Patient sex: M
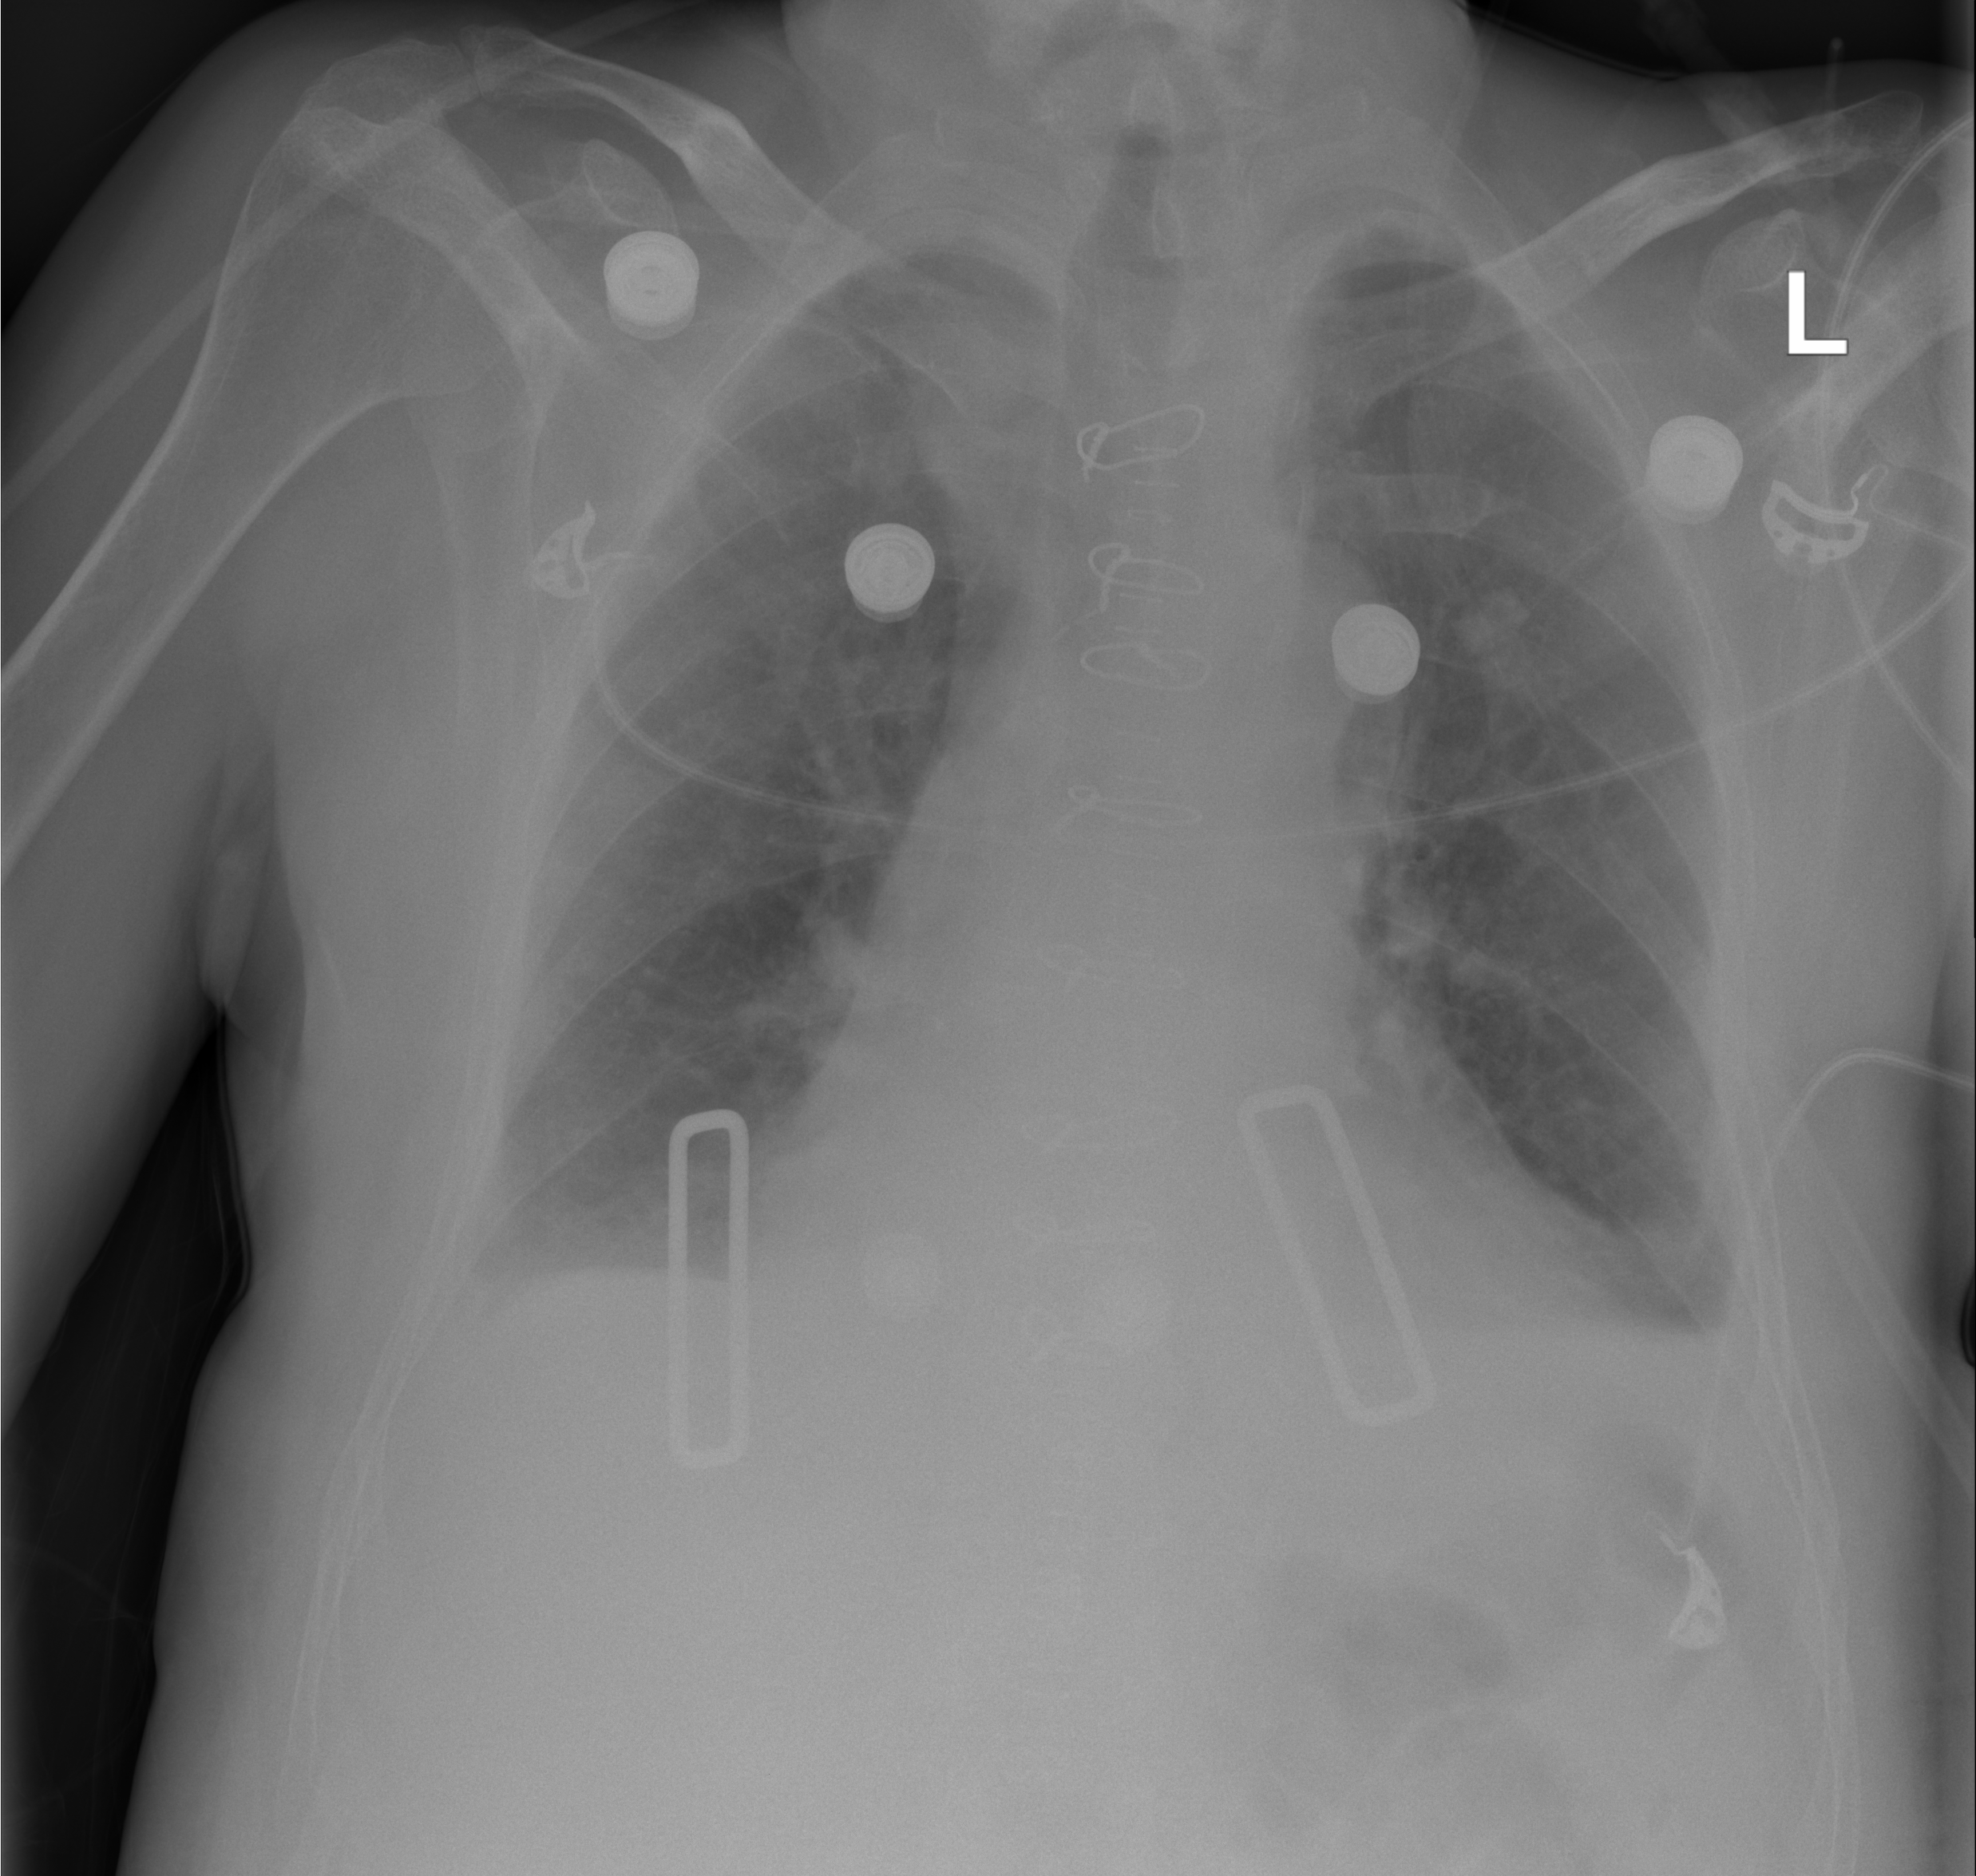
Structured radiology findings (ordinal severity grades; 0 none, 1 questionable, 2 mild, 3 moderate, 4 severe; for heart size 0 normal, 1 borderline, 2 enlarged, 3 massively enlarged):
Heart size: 0
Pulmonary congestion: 0
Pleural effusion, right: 2
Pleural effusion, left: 2
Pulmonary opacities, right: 0
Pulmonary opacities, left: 0
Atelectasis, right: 2
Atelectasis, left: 2